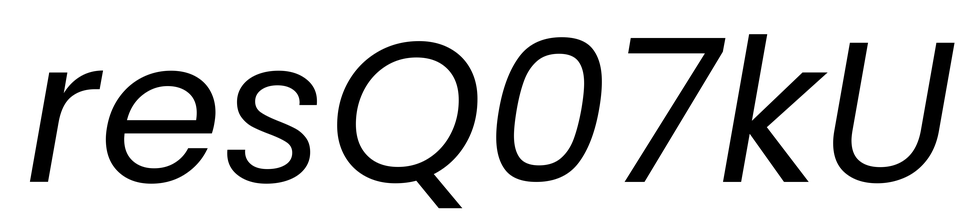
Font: Poppins-Italic